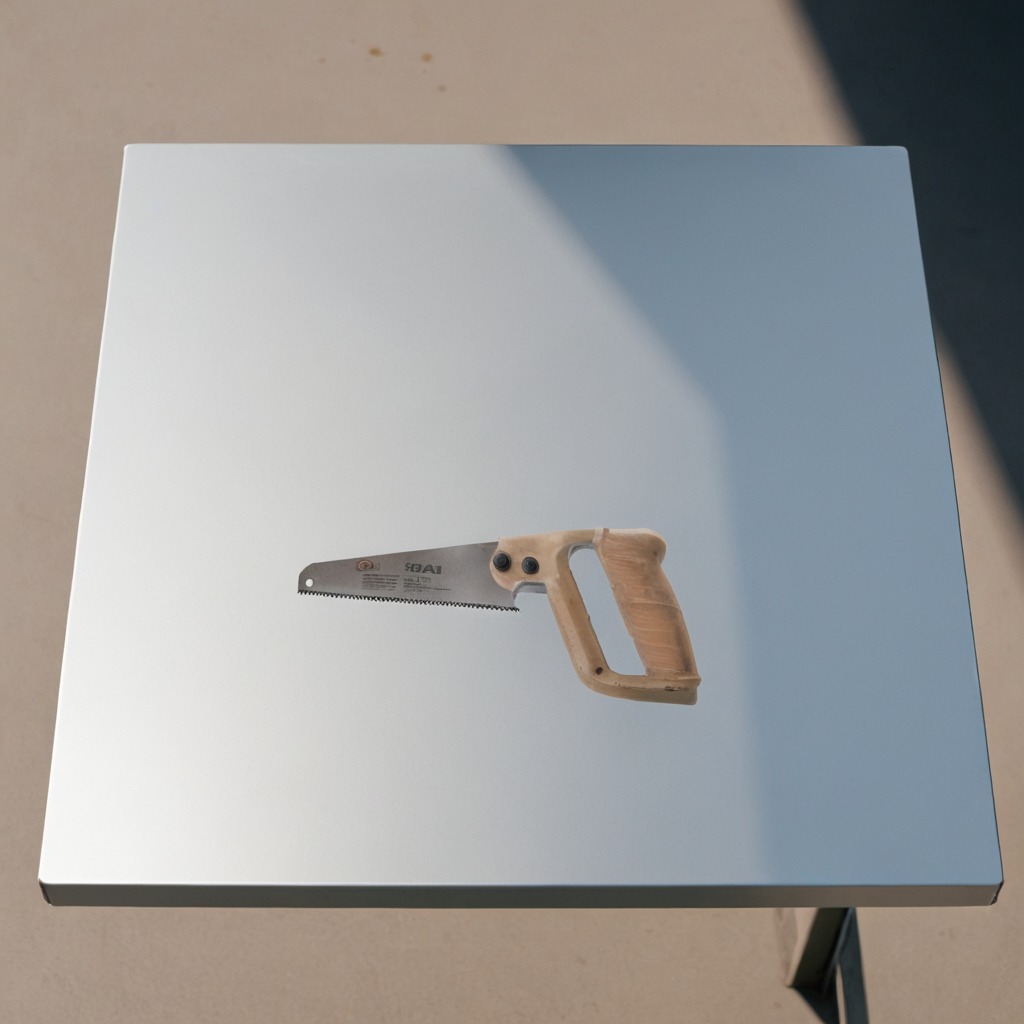
A metal saw is lying on the table.